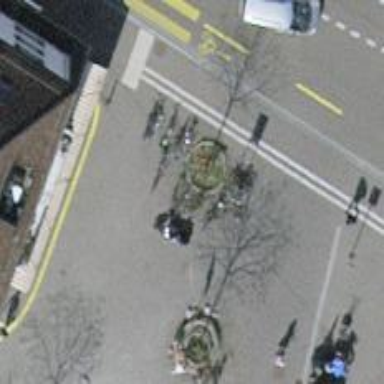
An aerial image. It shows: Bicycle repair station.